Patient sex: F
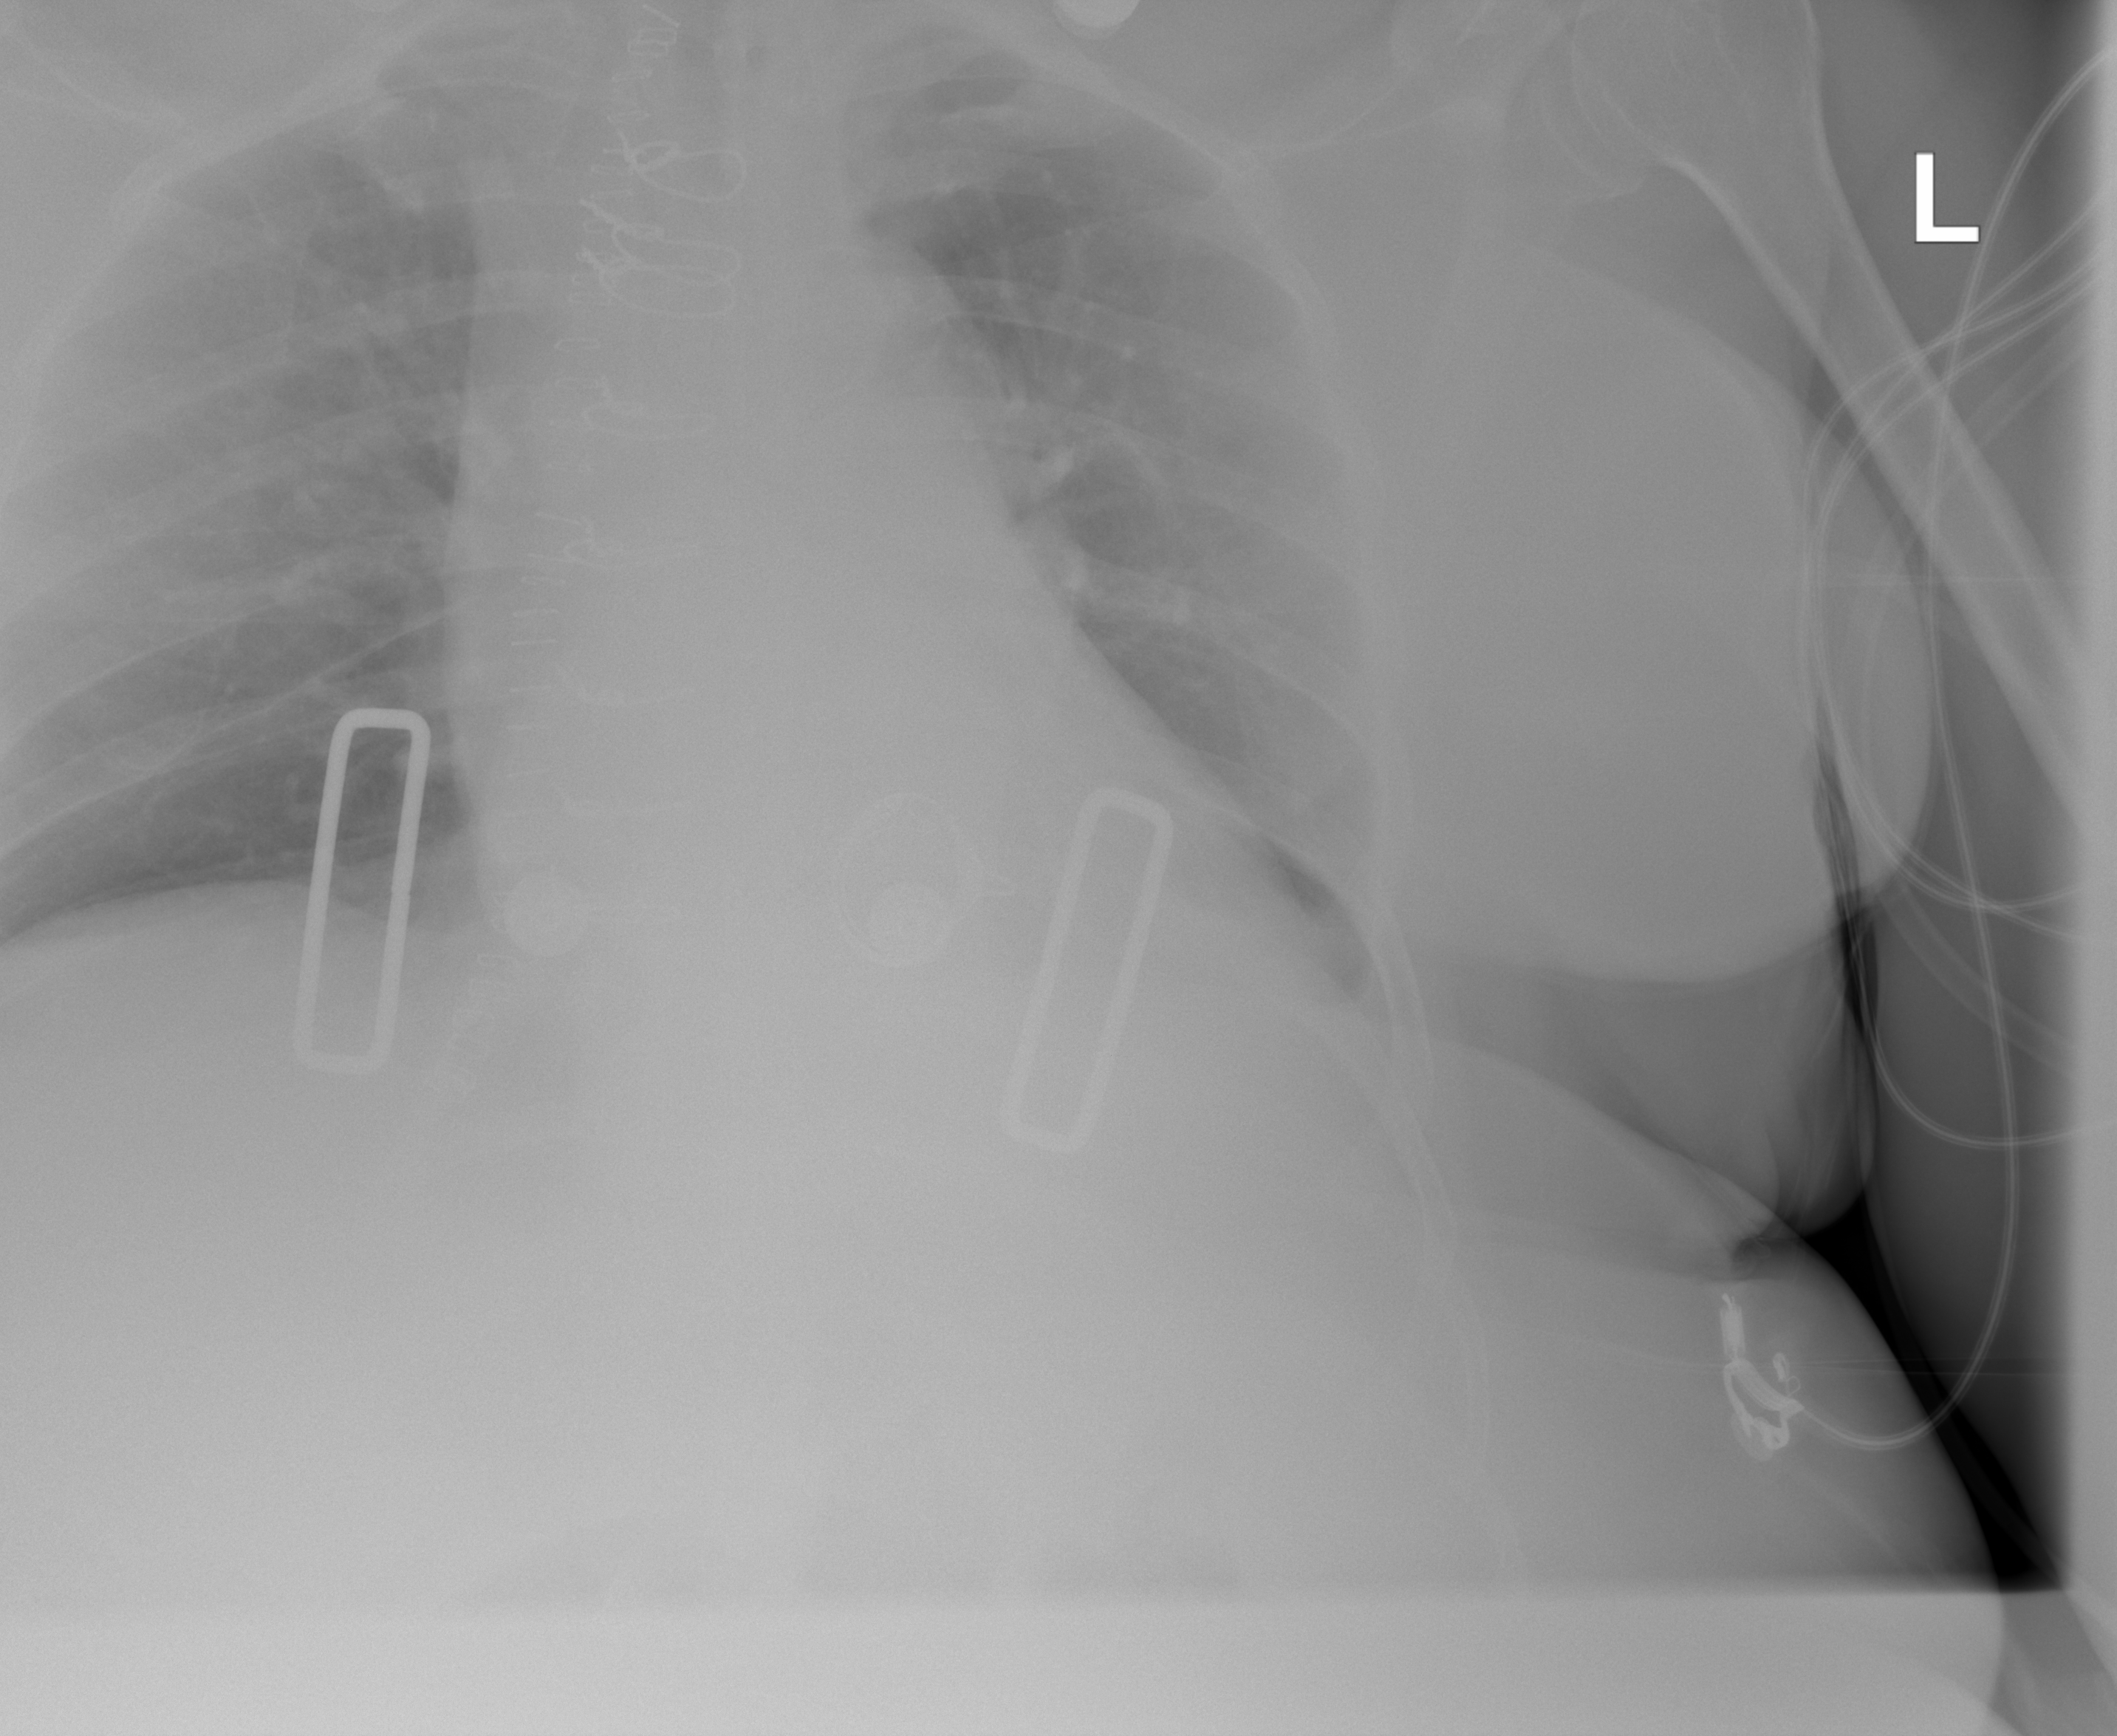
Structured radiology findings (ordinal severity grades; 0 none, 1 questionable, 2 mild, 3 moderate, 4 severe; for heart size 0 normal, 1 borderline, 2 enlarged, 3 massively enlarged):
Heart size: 0
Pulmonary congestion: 1
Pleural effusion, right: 0
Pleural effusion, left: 2
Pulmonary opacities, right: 0
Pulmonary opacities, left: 0
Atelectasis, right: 0
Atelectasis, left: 0